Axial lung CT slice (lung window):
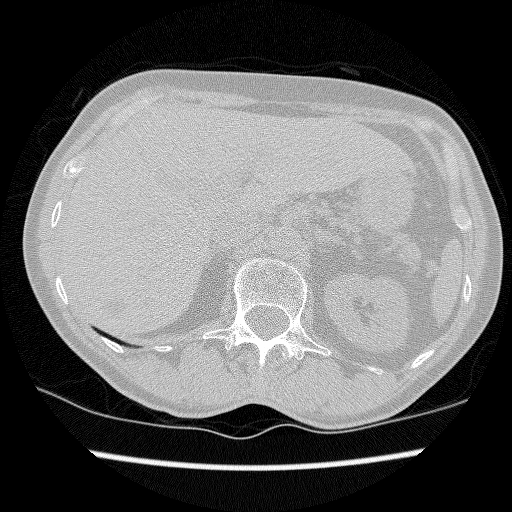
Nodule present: no